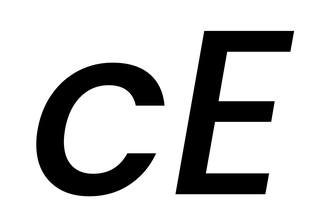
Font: Poppins-MediumItalic